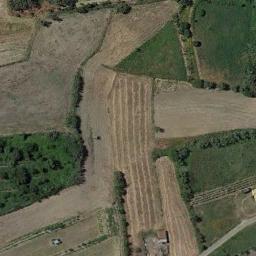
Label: terrace